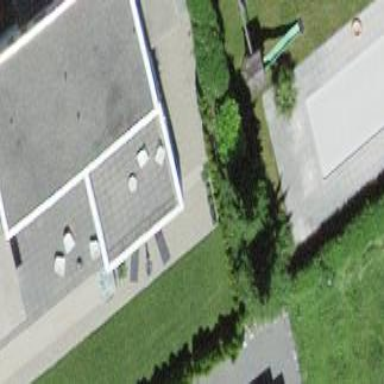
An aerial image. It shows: Detached building.